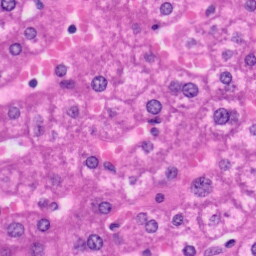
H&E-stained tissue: Liver